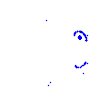
Particle: electron